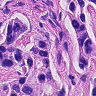
Metastatic tissue present: yes